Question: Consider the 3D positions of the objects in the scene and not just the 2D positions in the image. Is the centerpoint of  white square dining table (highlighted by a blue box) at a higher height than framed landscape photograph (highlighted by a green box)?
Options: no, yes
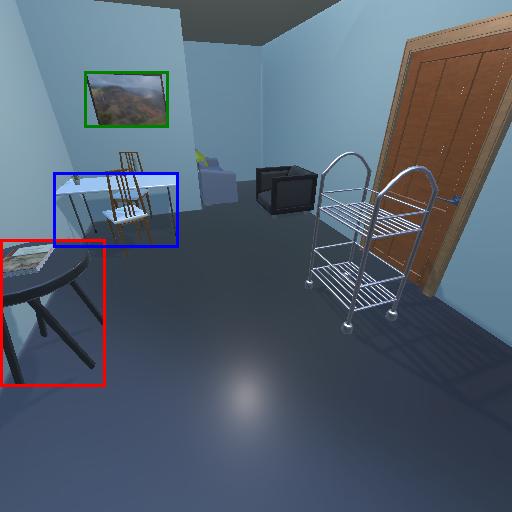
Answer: no